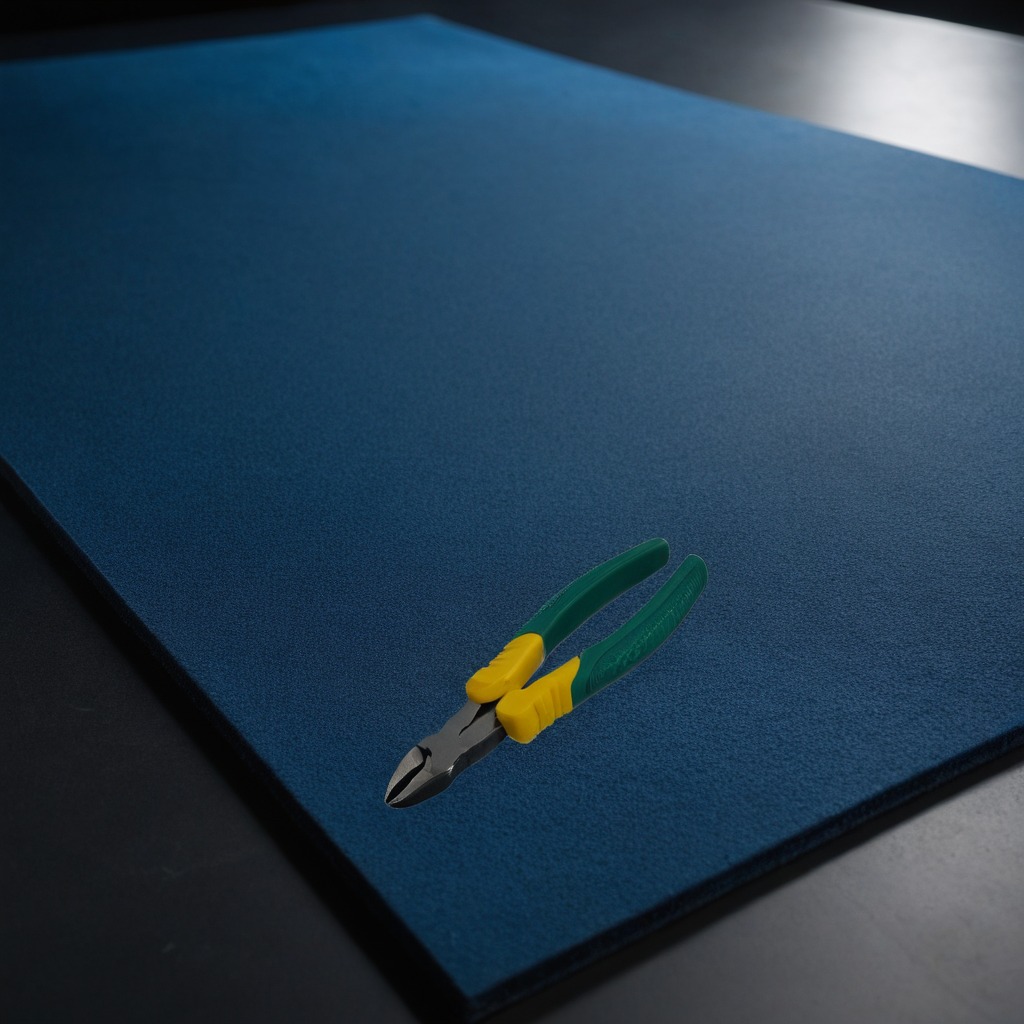
A plier lying on the clean granite tabletop covered with a blue rubber mat inside a workshop at night dim ambient light soft shadows worn but beneath the mat